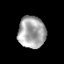
Tissue: prostate
Cell type: Epithelial cells
Senescence score: 0.3592
Nuclear area (px): 856
Mean DAPI intensity: 165.924